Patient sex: M
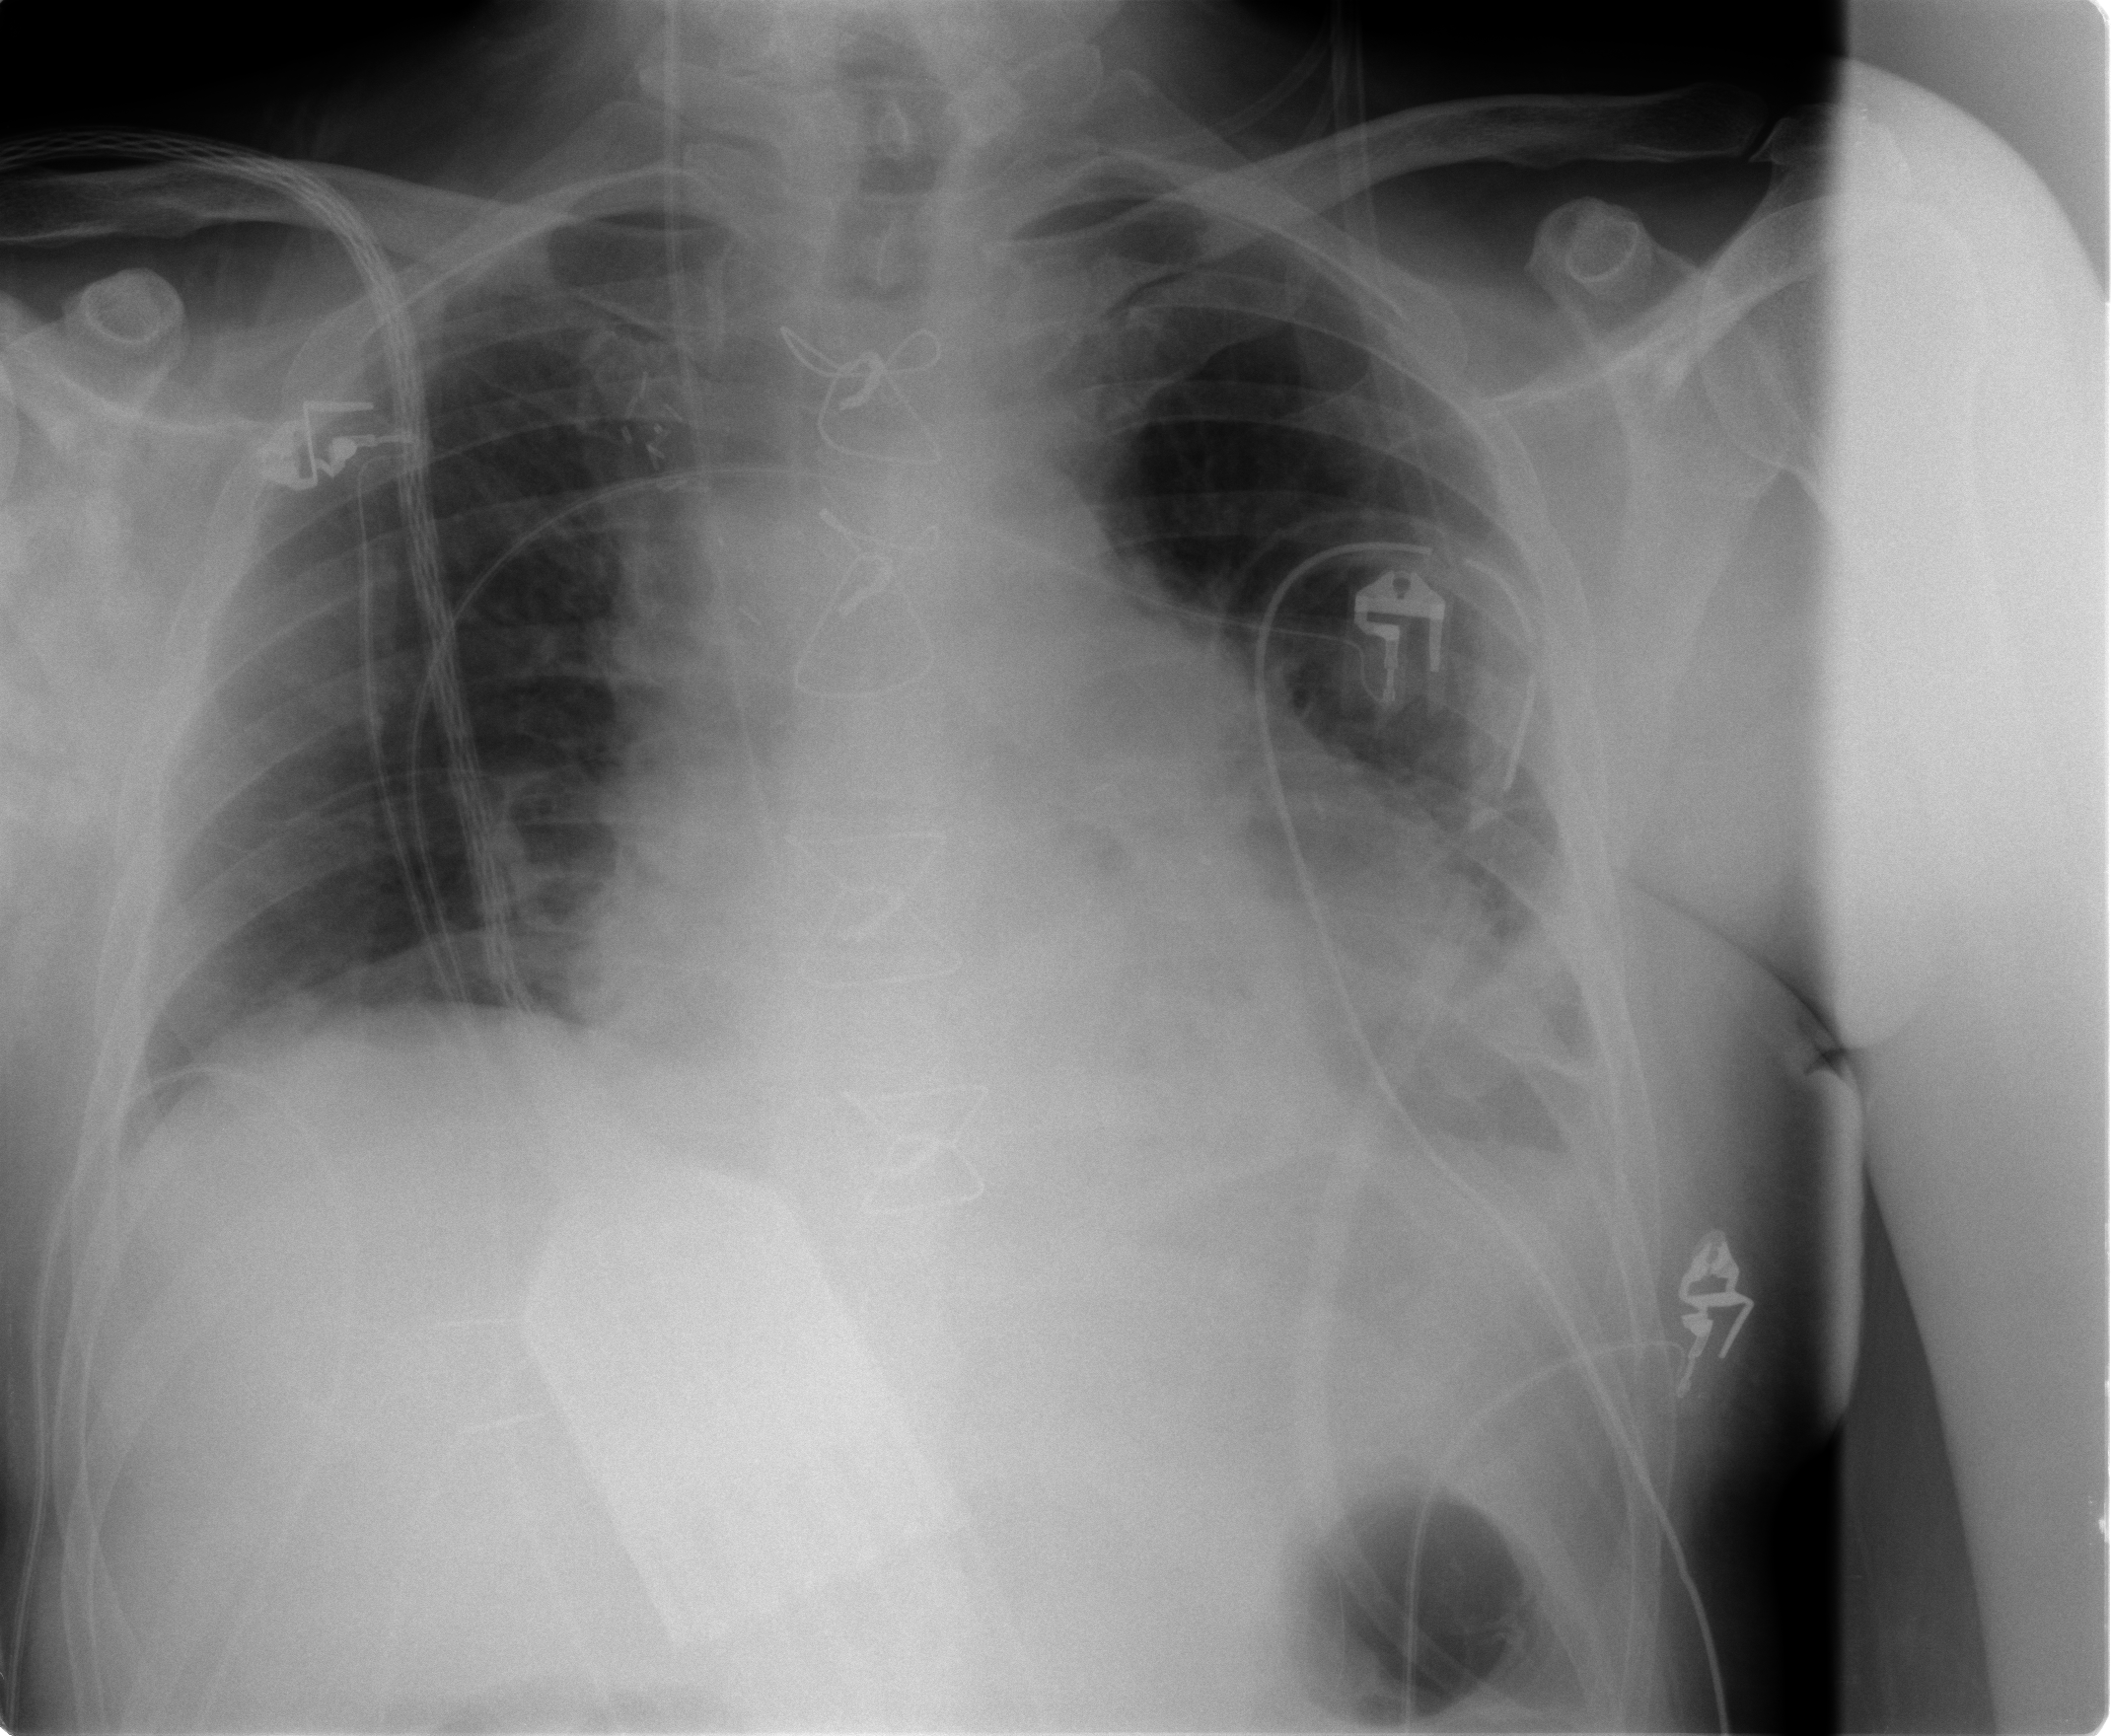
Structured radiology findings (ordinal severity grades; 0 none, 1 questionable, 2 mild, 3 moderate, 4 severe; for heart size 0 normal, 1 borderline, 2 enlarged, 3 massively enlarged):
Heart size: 2
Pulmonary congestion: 2
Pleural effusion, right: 0
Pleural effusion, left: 2
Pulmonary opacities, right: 2
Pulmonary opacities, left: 0
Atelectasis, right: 2
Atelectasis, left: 2